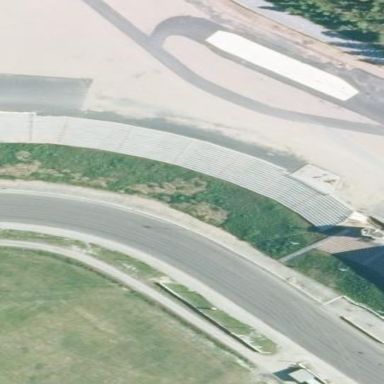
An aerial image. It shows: Grandstand building with bleachers.